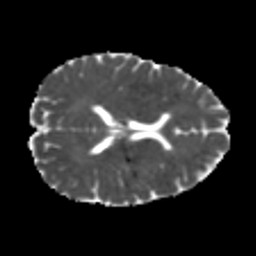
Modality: MD
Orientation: axial
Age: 19
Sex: male
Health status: healthy
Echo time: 0.074 s